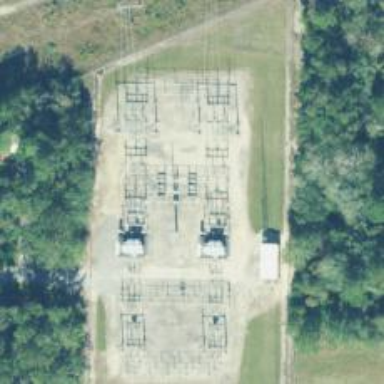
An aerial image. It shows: Switch used for power control.